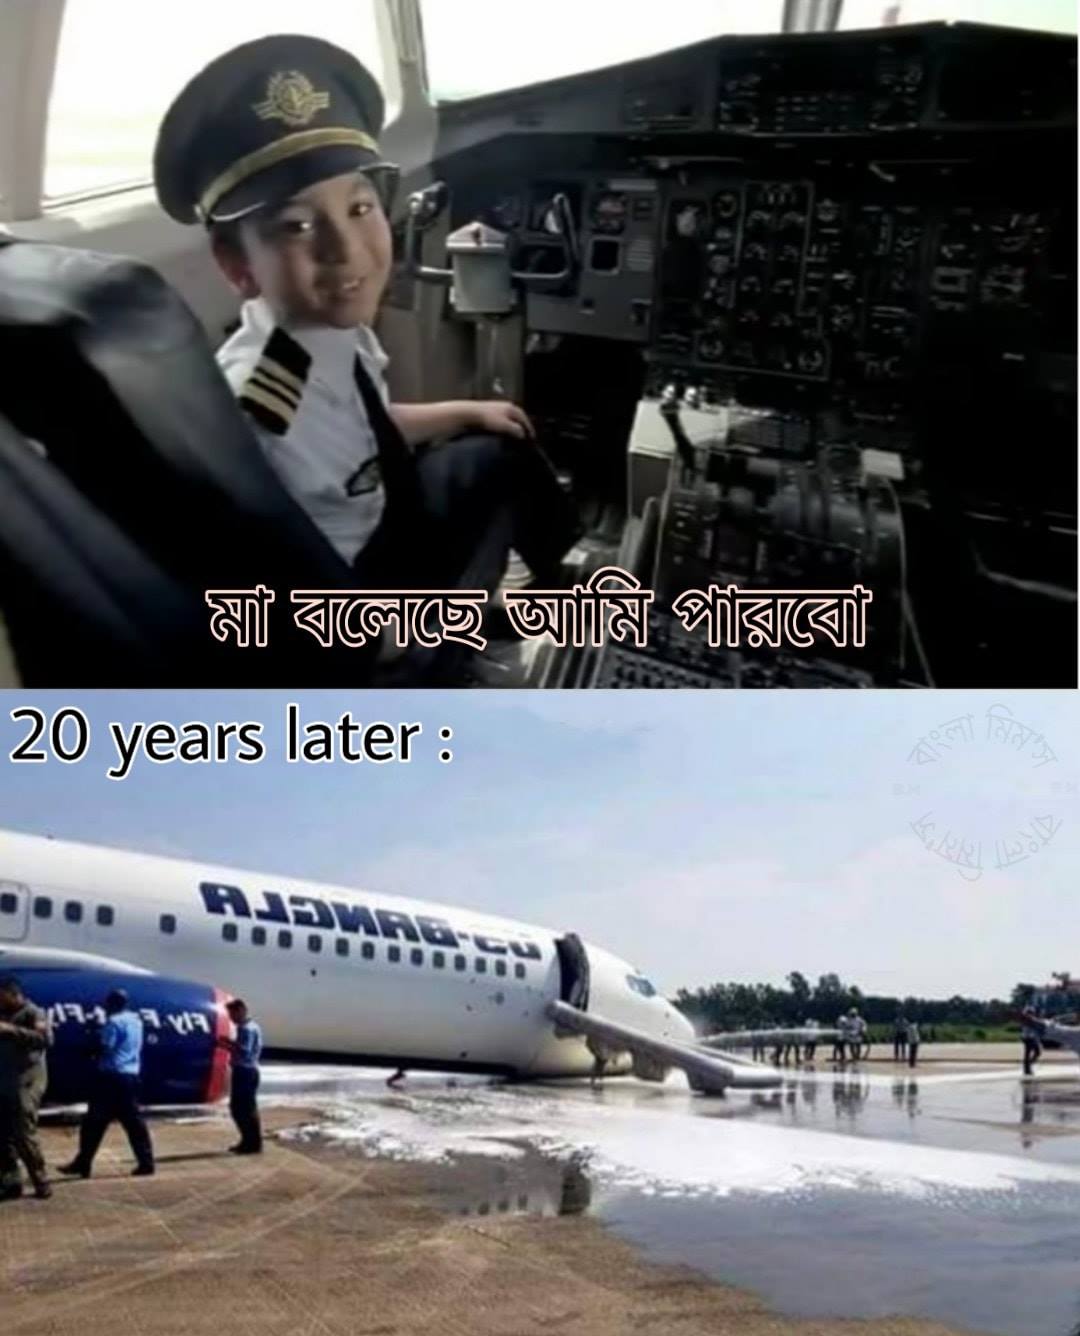
Caption: মা বলেছে আমি পারবো      20 years later :
Label: non-hate